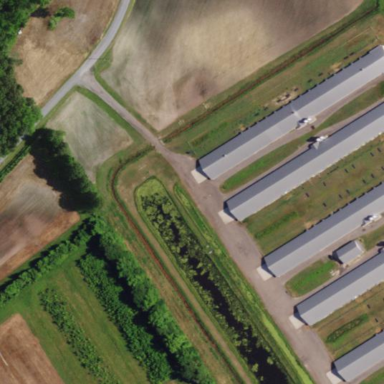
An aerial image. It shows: Farm auxiliary building.